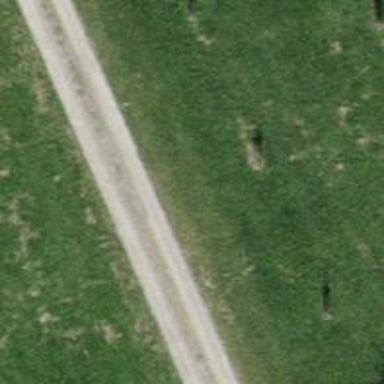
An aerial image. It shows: Unpaved track with grade2 tracktype.